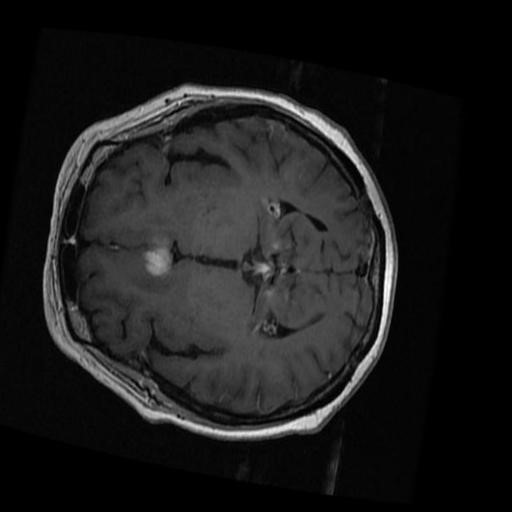
Label: brain_menin